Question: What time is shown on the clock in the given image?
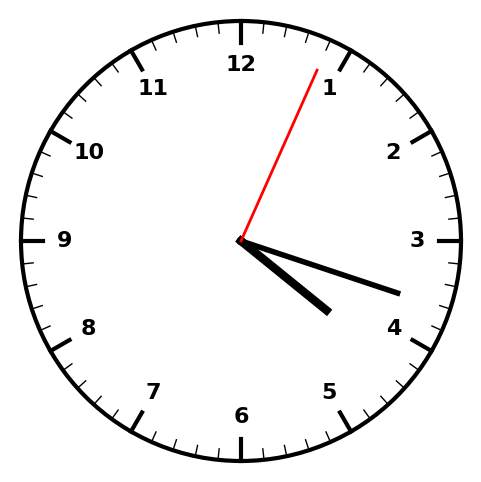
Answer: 04:18:04